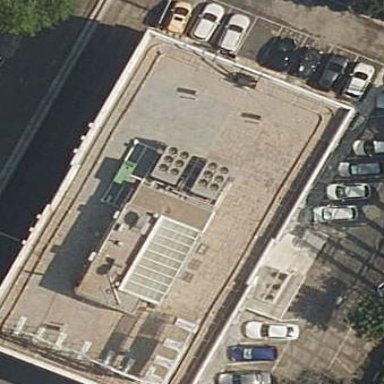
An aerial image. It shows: Commercial building.